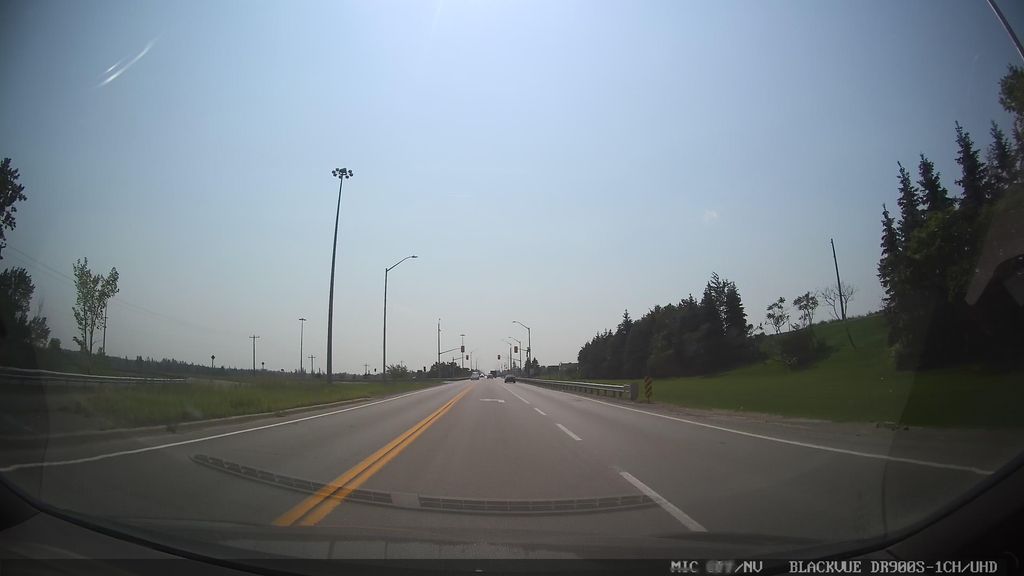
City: ottawa-gatineau